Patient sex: M
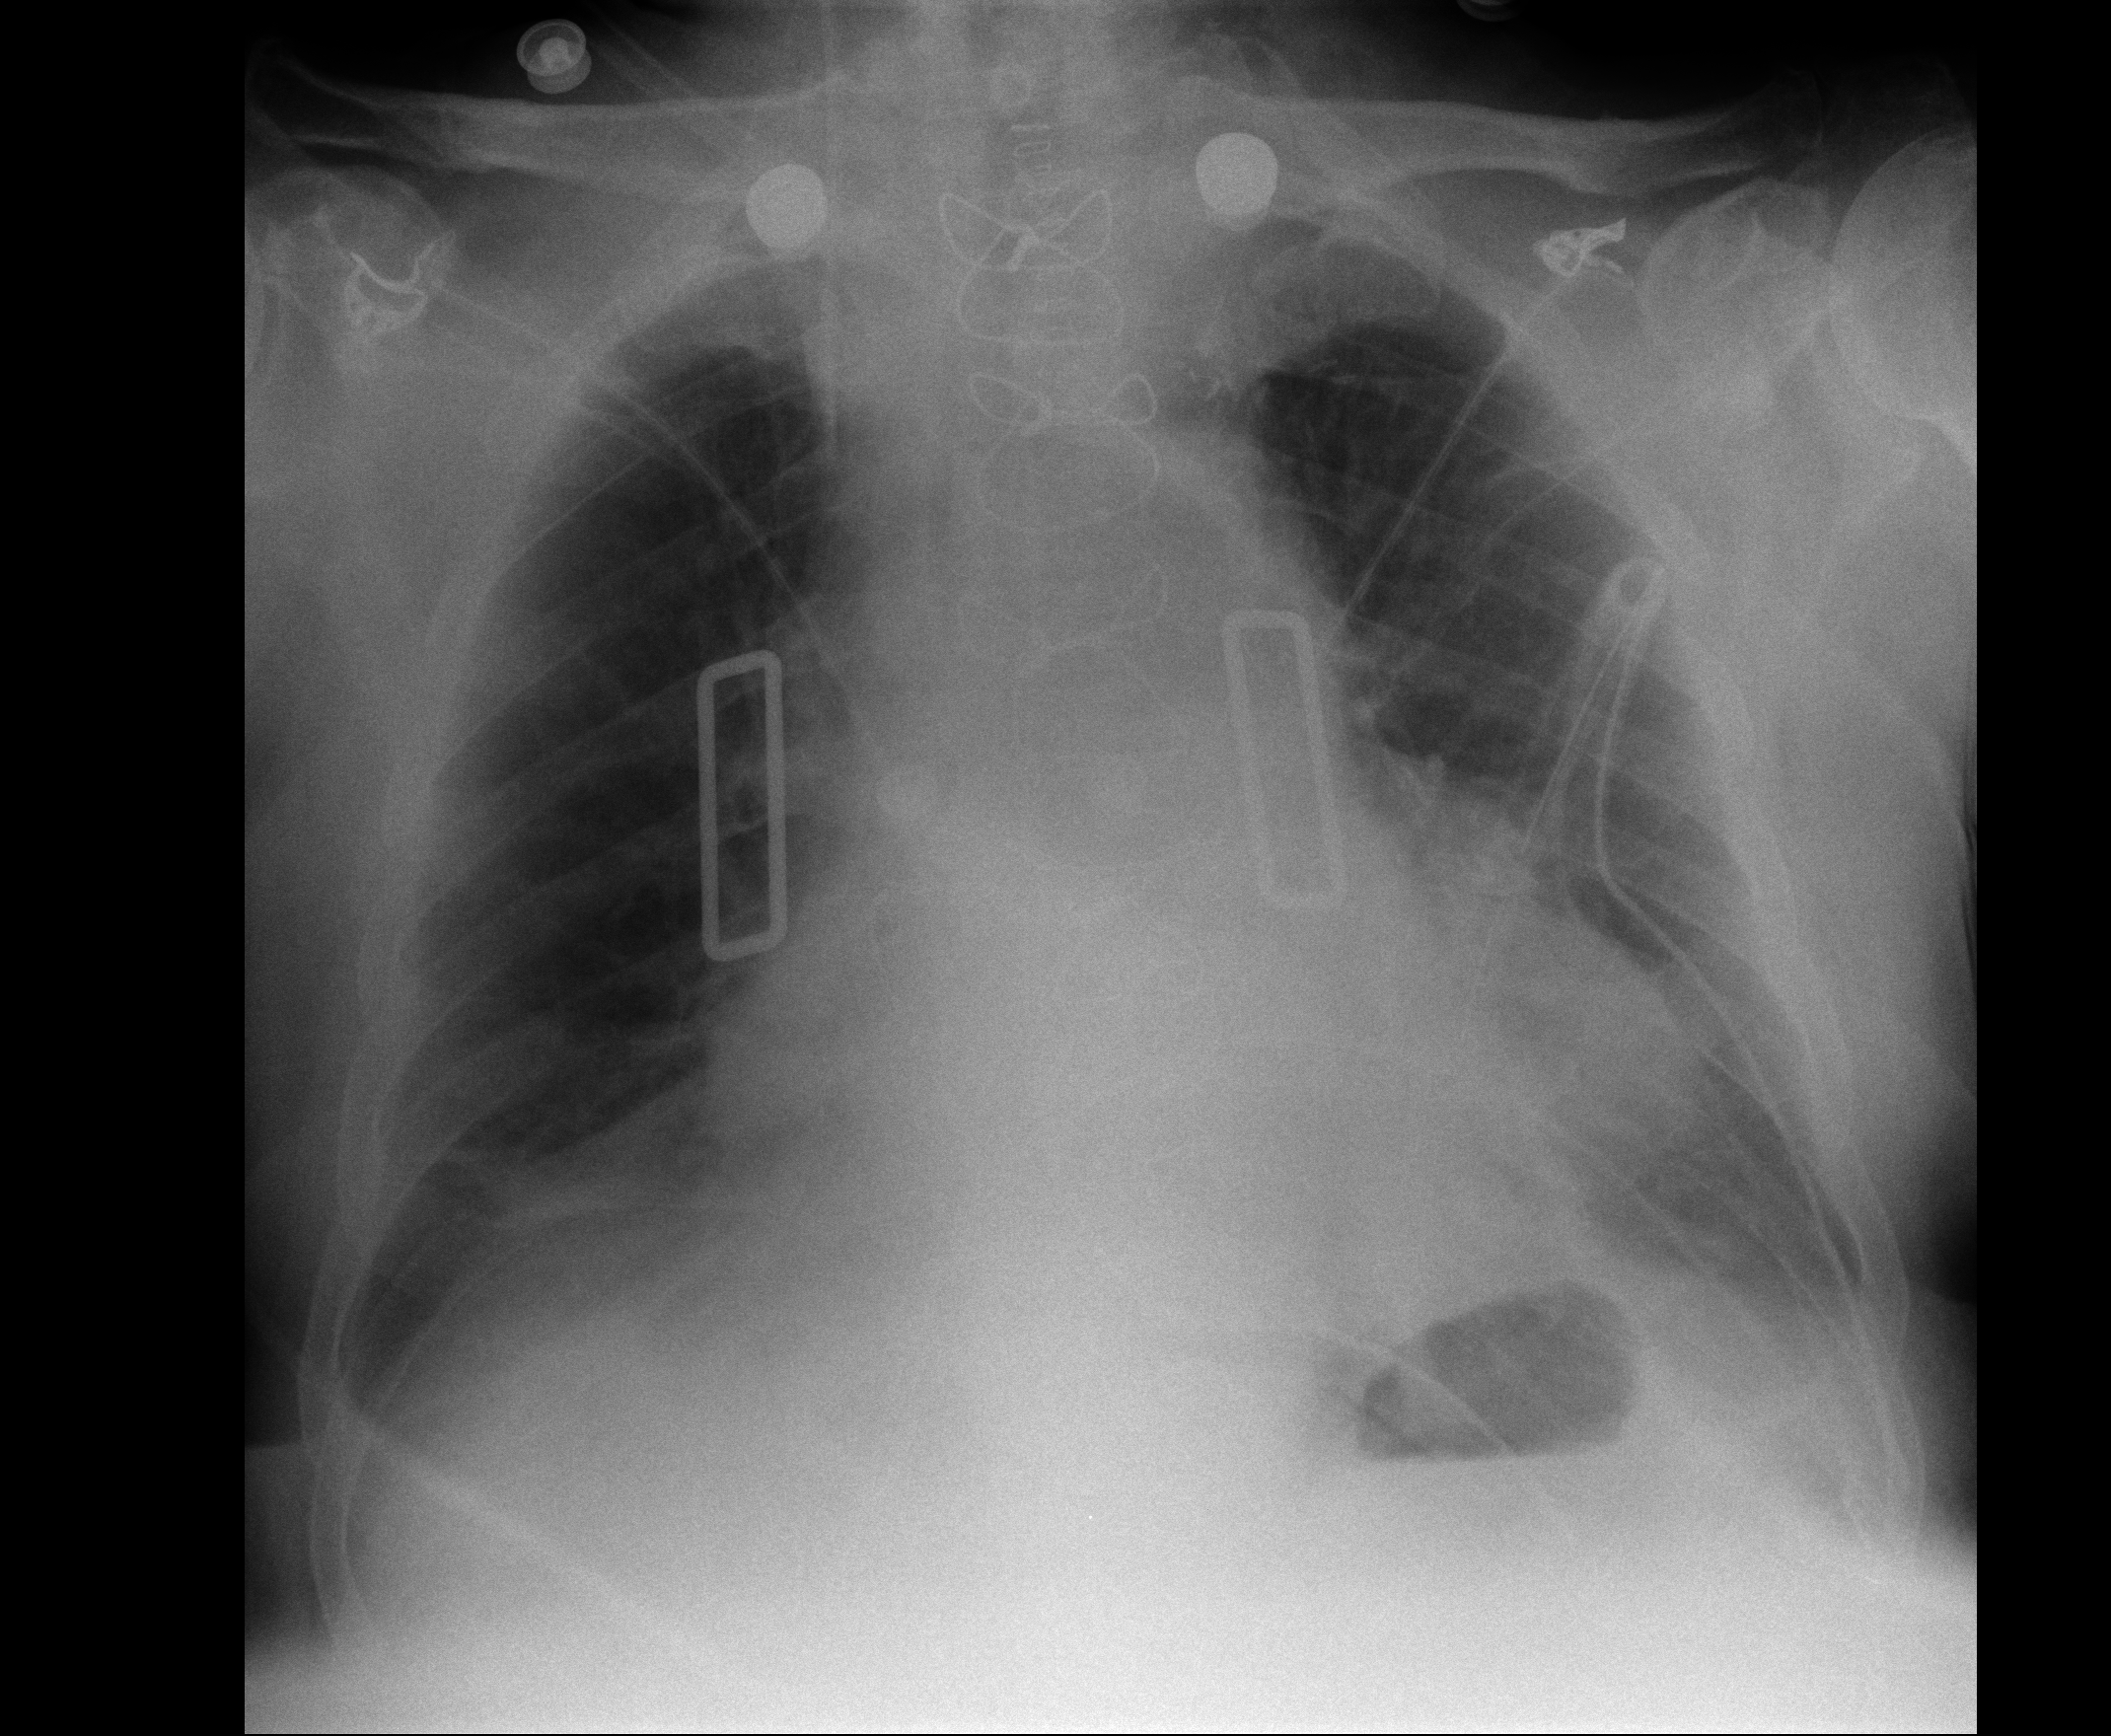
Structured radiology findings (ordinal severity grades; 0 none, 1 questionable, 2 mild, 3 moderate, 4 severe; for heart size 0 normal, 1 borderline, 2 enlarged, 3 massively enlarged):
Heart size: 2
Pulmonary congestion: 2
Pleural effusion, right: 2
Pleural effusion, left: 2
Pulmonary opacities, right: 0
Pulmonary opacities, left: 1
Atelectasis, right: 2
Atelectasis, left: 2